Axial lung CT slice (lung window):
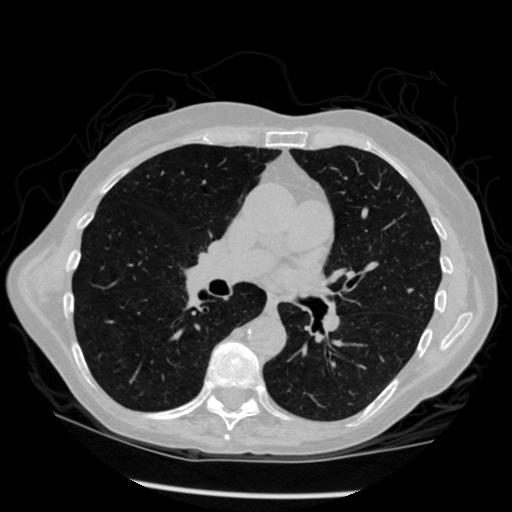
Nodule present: no